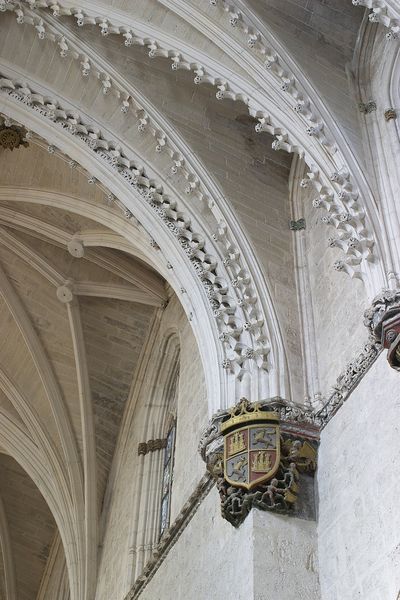
Titel: Klosterkirche in Miraflores
Künstler: Hans aus Köln
Standort: Burgos, Kartause von Miraflores (EU - E)
Schlagwörter: blau, weiß, braun, fenster, säule, gebäude, rot, wand, architektur, stein, kirche, gold, decke, innen, girlande, gotik, krone, renaissance, farbig, ecke, bogen, mauer, pilaster, rundbogen, detail, ornamente, verzierung, stuck, foto, gewölbe, burg, rippen, kapitell, fries, schlussstein, wappen, löwen, rippengewölbe, rosette, greif, kapelle, löwe, gothik, streben, maßwerk, lisene, krabben, wappem, #architektur, devke, gothil